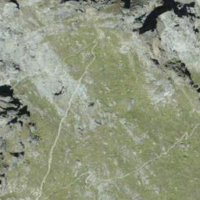
EUNIS habitat code: 48
Species observed at this site:
Prunella collaris